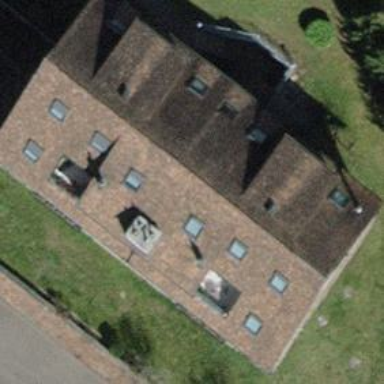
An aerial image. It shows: Apartments building with tiled roof.